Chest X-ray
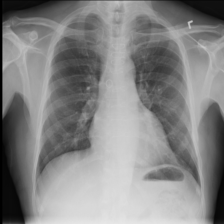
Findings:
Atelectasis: negative
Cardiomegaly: negative
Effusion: negative
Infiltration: negative
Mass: negative
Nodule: negative
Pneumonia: negative
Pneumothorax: negative
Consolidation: negative
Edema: negative
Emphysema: negative
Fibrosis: negative
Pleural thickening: negative
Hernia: negative